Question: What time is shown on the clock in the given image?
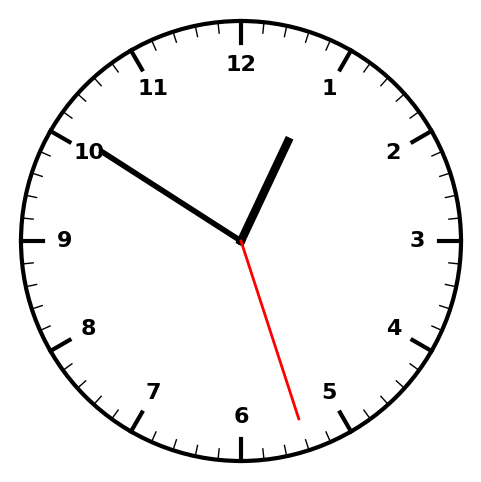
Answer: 12:50:27